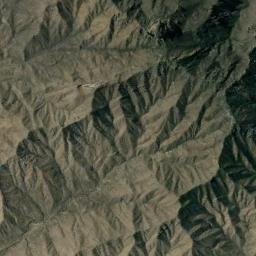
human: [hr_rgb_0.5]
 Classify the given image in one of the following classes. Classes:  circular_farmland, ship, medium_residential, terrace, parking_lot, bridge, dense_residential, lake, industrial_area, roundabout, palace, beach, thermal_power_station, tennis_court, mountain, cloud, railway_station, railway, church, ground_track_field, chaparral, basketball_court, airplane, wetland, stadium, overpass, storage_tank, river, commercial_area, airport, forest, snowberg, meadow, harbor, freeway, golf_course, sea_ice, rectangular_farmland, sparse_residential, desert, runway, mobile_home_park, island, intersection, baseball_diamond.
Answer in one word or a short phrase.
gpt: mountain